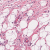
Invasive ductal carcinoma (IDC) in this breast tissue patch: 0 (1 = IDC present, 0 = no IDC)